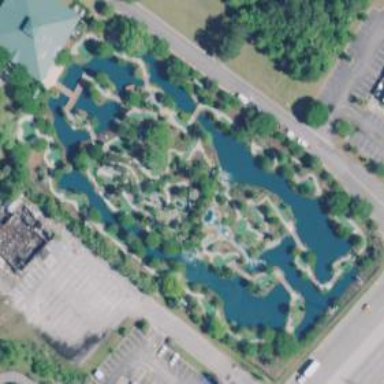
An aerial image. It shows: Miniature golf course.